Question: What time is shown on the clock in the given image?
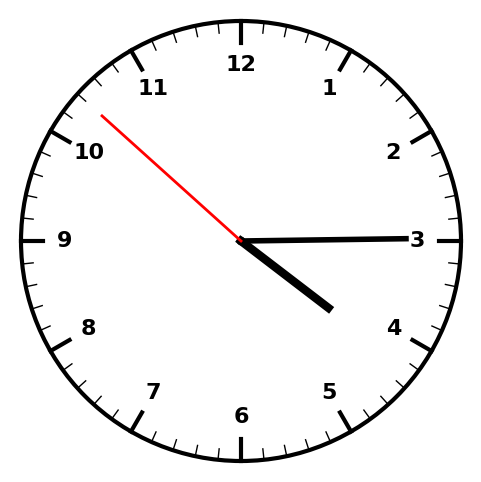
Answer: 04:14:52